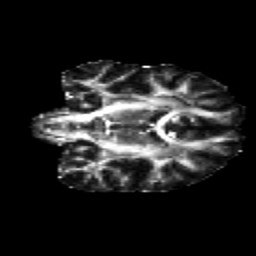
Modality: FA
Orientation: coronal
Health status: healthy
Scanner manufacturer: siemens
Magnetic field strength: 3 T
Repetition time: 12 s
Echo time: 0.092 s